Field crop: maize
Growth stage: 2
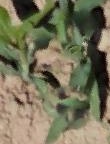
Species: maize